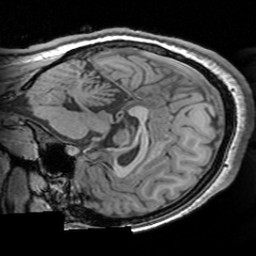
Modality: T1w
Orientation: sagittal
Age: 19
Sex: female
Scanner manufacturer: siemens
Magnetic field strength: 3 T
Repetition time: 1.63 s
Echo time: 0.00311 s